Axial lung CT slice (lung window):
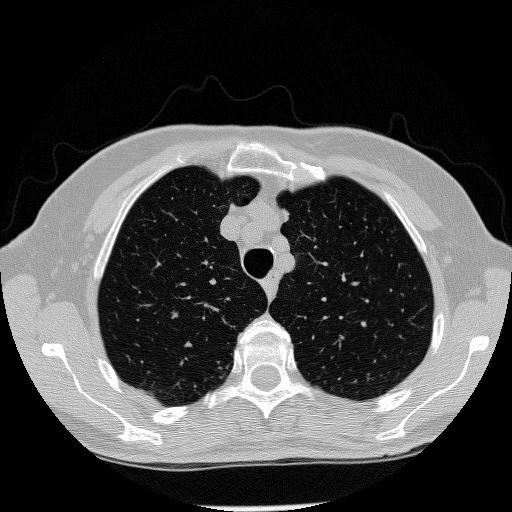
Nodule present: no